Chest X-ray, AP view. Patient: 80 years old, sex M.
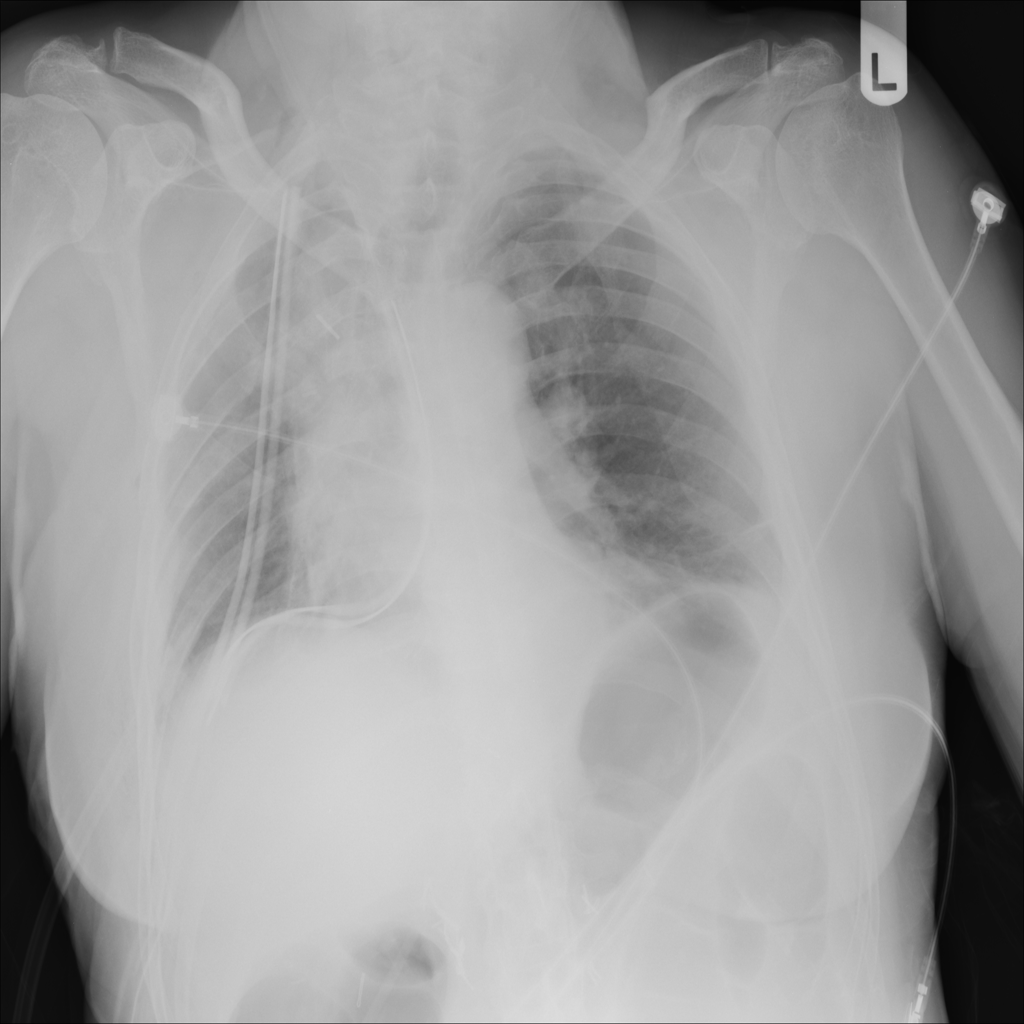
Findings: Pneumothorax